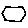
Label: hexagon